Question: Count the number of objects in the diagram.
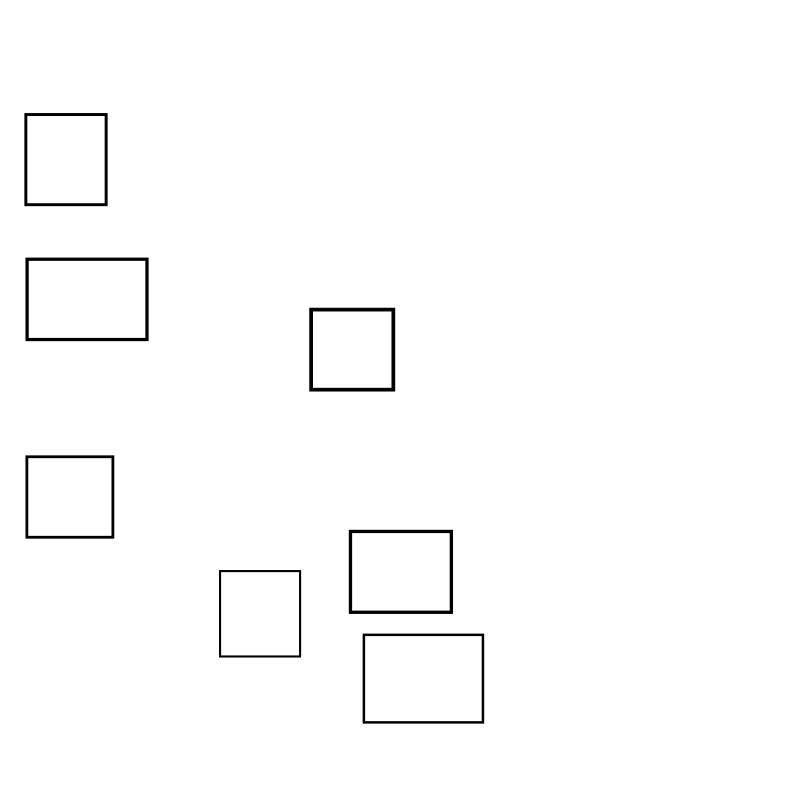
Answer: 7